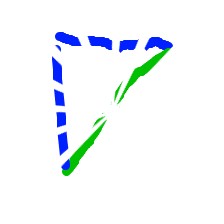
Shape: triangle